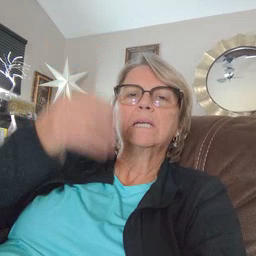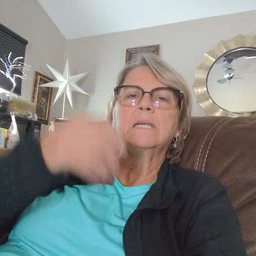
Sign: giraffe